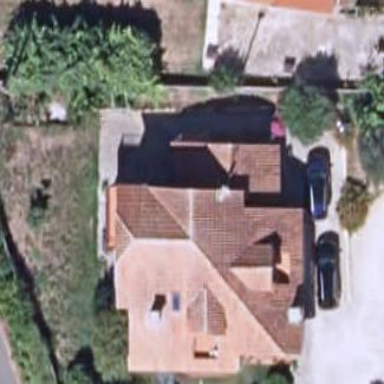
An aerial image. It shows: Simple and straightforward house.